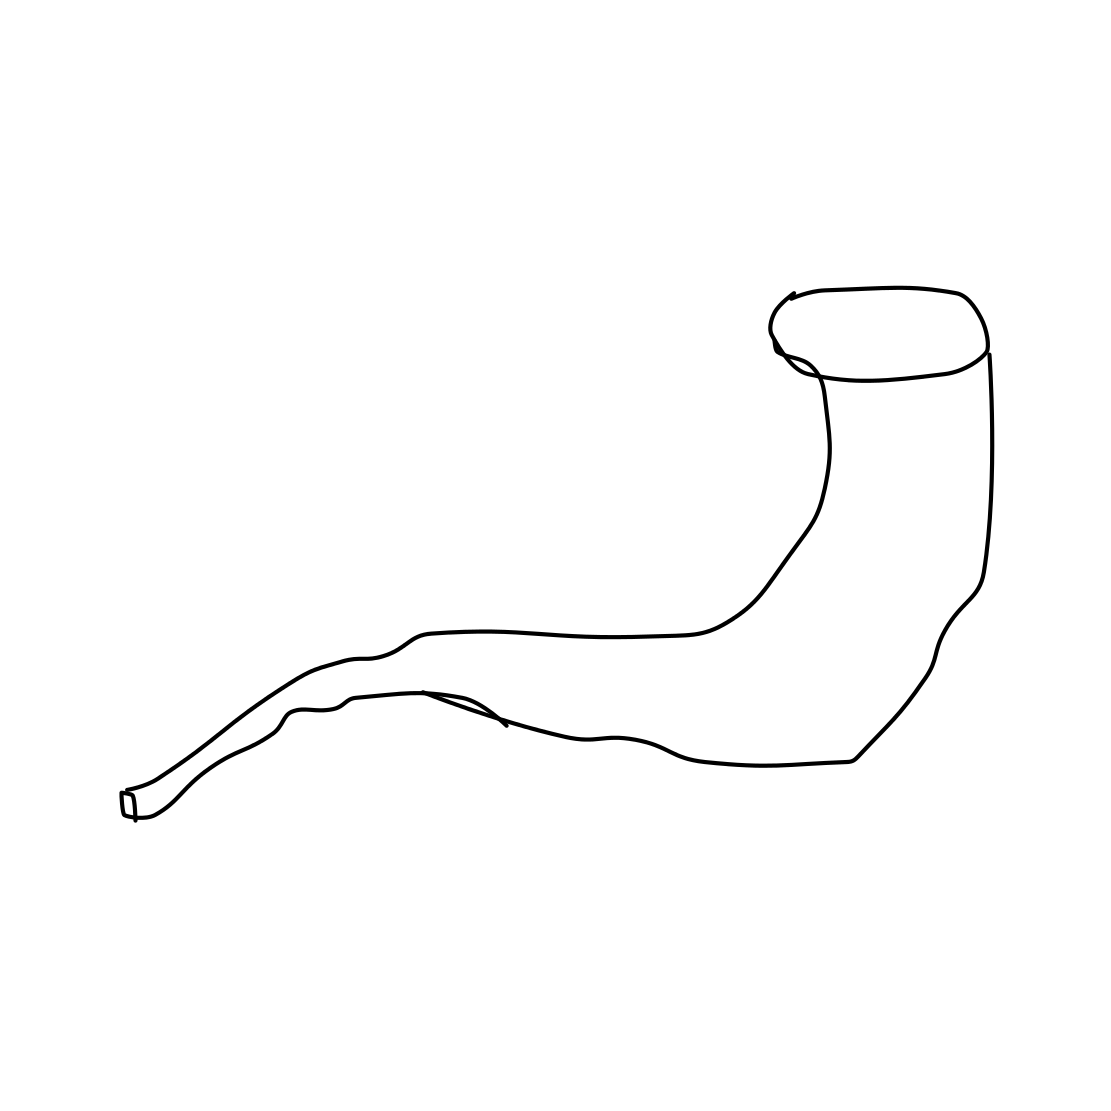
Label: pipe (for smoking)